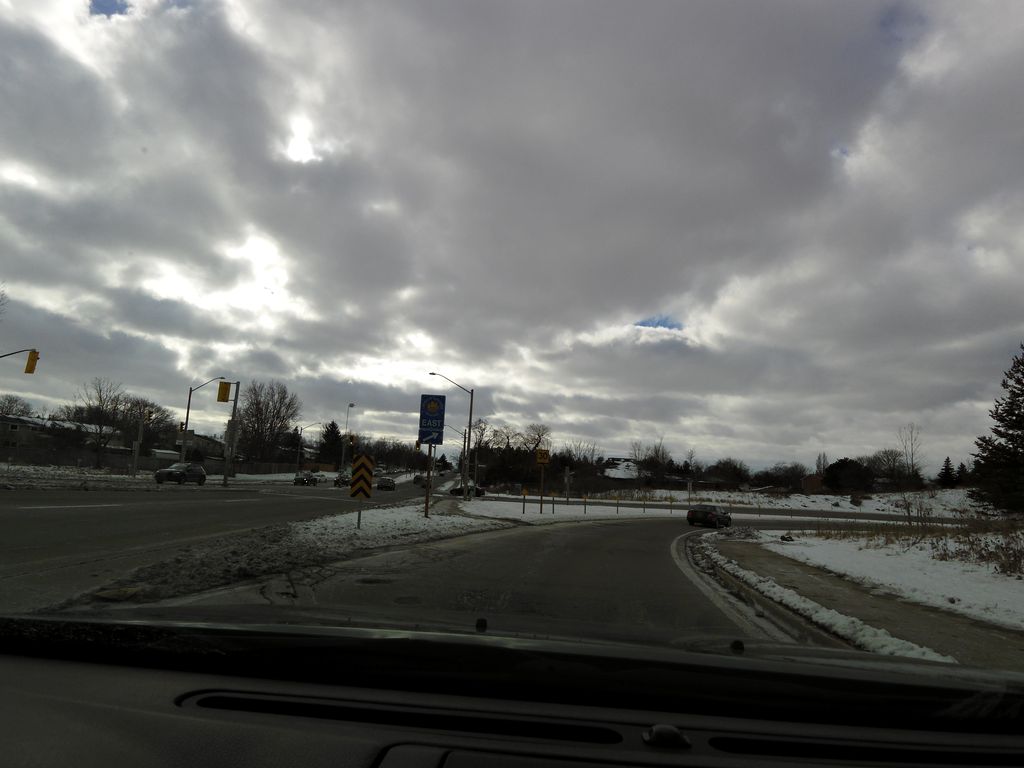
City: hamilton